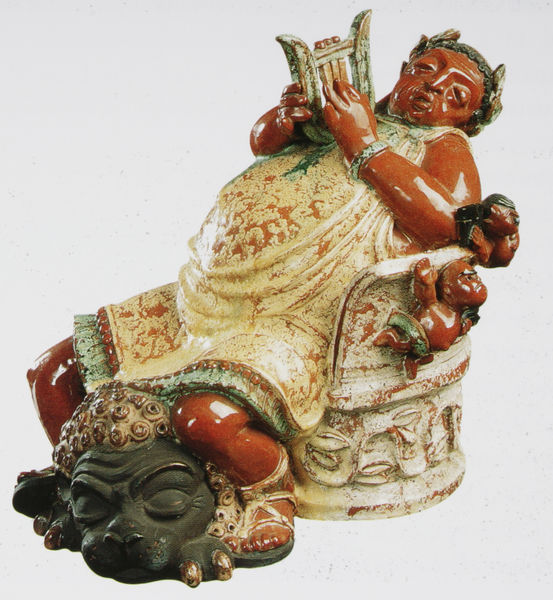
Titel: The Dictator
Künstler: Viktor Schreckengost
Standort: Syracus (New York)
Institution: Everson Museum of Art
Schlagwörter: gott, hand, kopf, mann, umhang, weiß, grün, braun, bunt, kleid, schwarz, stuhl, hund, rot, tier, muster, augen, hände, figur, gewand, gesang, musik, engel, keramik, putte, putto, skulptur, statue, ton, mähne, sitz, schuhe, modern, schemel, thron, dick, glänzend, sandalen, bauch, plastik, schaf, trohn, kranz, lorbeer, lorbeeren, lorbeerkranz, rom, römer, armband, armreif, sandale, singen, bacchus, toga, faun, griechisch, wesen, löwe, laute, harfe, lyra, putten, leier, glasiert, glasur, dionysos, kithara, caesar, zitter, dionysus, römerlatschen